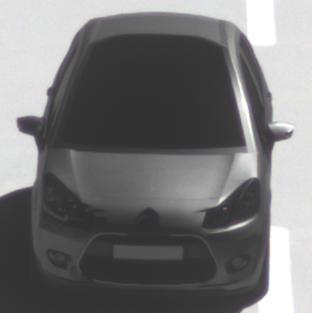
Make: Citroen
Model: C3 1.1
Detailed model: C3 (II)
Model produced from: 2010/01
Model produced until: 2012/03
Doors: 5
Color: gray
Road condition: dry road
Daytime: midday
Contrast: high contrast